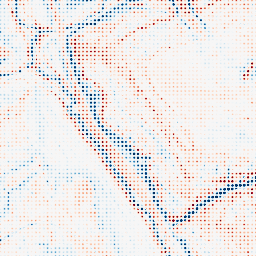
Category: edge_preserving
Decomposition family: anisotropic_diffusion
Decomposition parameters: iterations: 50
kappa: 30
gamma: 0.15
Upsampling method: sinc_blackman
Upsampling parameters: scale: 8
kernel_size: 4
Upsampling scale: 8